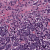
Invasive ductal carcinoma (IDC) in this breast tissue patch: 1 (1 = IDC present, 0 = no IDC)